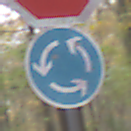
Verkehrszeichen: Kreisverkehr
Zusatzzeichen oben: Stop
Umgebung: Outdoor, Nature
Tageszeit: MorningAfternoon
Wetter: Overcast
Licht: Natural
Jahreszeit: Autumn
Kontrast: LowContrast